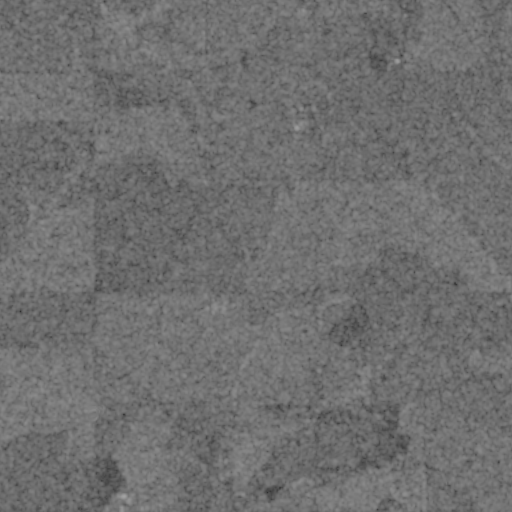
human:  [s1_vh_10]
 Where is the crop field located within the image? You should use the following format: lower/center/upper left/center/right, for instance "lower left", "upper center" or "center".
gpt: The crop field is located in the upper right of the image.
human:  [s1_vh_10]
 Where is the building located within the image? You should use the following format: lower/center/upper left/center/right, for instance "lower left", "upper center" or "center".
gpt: The building is located in the upper right of the image.
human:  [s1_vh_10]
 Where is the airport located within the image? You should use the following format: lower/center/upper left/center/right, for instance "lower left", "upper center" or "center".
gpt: There is no airport in the image.

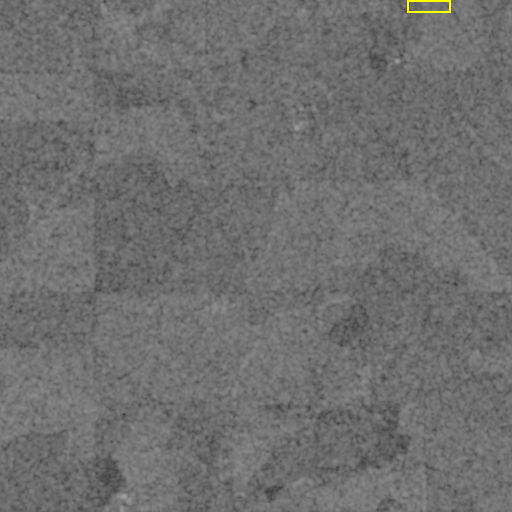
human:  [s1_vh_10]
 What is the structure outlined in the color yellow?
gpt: The structure outlined in yellow is a crop field.
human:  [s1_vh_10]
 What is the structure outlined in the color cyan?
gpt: There is no cyan outline.